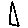
Label: triangle